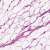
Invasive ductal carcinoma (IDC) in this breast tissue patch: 0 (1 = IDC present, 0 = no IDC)